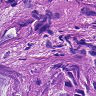
Metastatic tissue present: yes